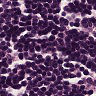
Metastatic tissue present: no